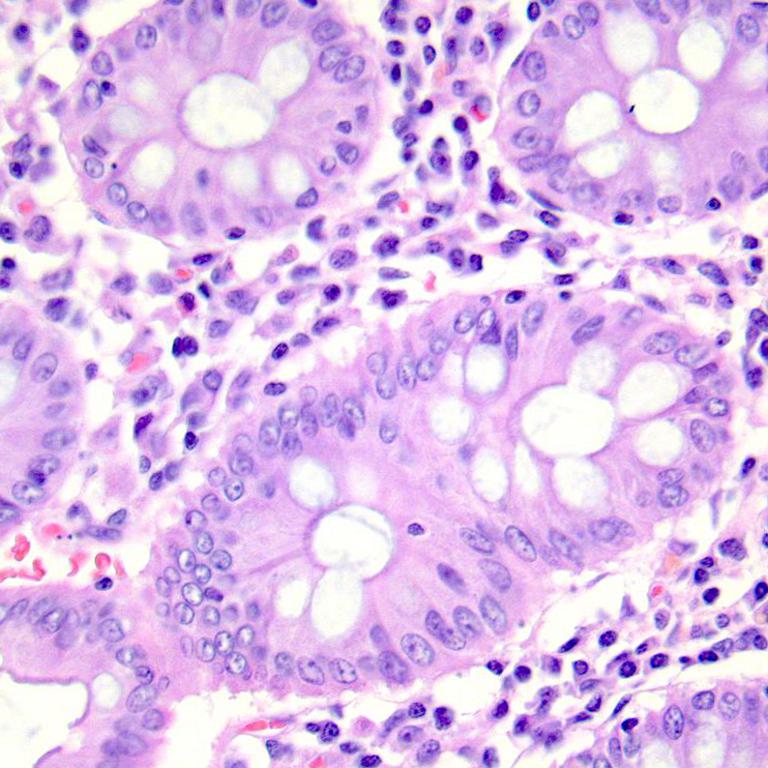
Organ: colon
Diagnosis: benign